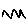
Label: zigzag